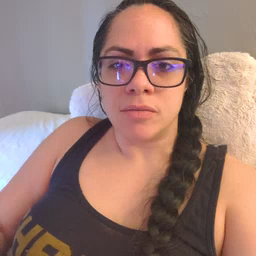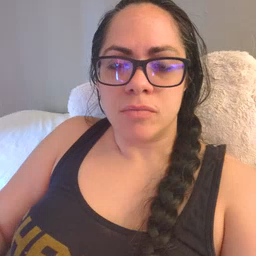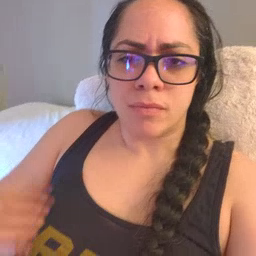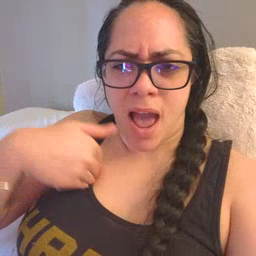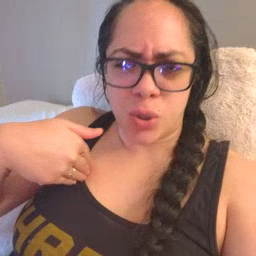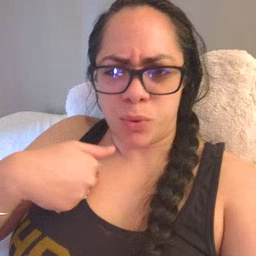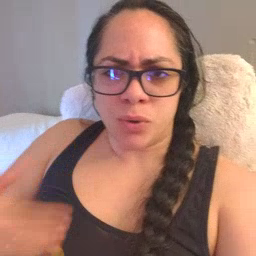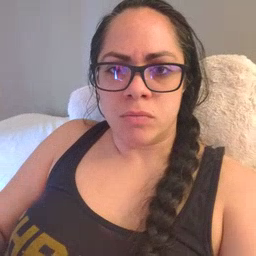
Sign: animal